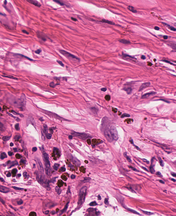
Tumor epithelial tissue: no
Tumor-associated stroma tissue: yes
Normal tissue: no